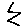
Label: zigzag